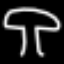
Label: mushroom